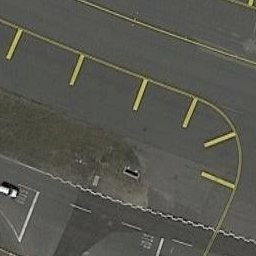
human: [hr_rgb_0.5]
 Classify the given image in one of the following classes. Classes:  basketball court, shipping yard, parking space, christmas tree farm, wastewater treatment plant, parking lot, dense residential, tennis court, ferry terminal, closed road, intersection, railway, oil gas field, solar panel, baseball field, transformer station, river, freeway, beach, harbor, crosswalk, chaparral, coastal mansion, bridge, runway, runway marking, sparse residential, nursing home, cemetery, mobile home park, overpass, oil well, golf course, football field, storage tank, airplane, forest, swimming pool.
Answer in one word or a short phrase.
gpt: runway marking